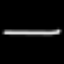
Label: line